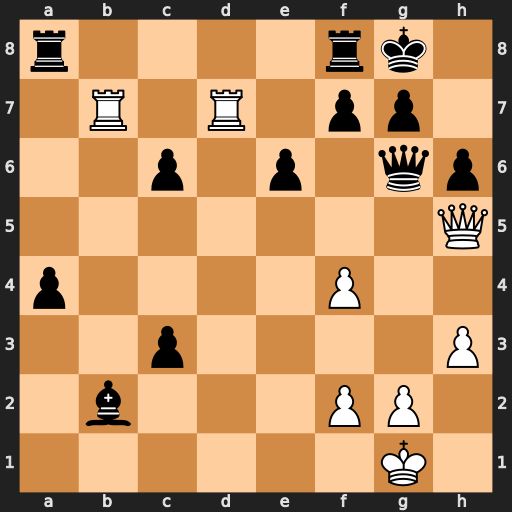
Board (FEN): r4rk1/1R1R1pp1/2p1p1qp/7Q/p4P2/2p4P/1b3PP1/6K1
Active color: w
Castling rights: -
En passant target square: -
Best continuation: Qxg6 c2 Qxc2